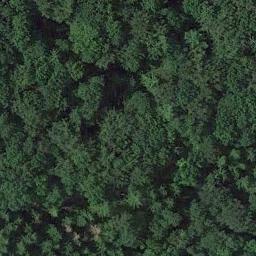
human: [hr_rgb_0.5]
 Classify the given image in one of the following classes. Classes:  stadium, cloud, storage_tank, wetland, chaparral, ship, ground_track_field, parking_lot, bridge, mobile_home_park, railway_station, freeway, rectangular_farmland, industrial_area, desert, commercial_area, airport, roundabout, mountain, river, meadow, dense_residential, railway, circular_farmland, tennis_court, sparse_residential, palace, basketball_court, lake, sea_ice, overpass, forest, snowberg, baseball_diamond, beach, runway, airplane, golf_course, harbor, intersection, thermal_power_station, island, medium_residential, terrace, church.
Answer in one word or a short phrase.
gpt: forest